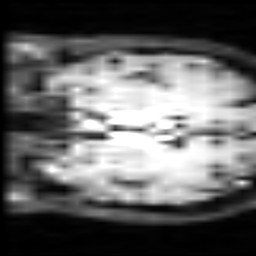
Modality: inplaneT2
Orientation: coronal